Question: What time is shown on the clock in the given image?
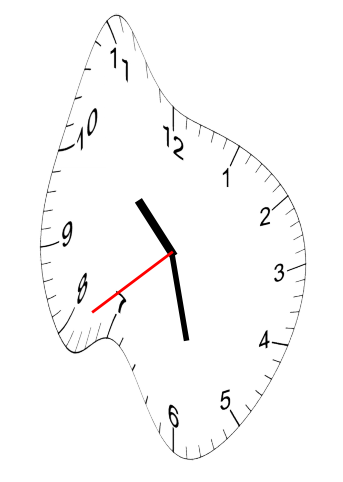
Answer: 10:27:39